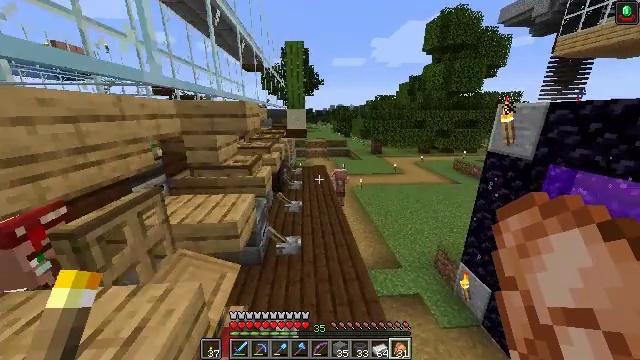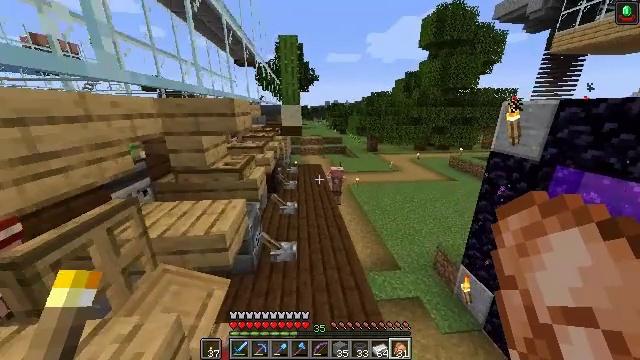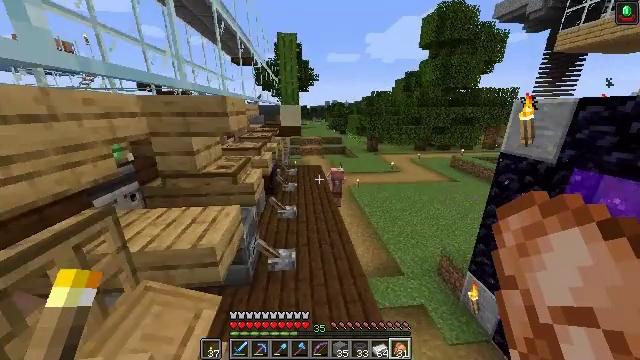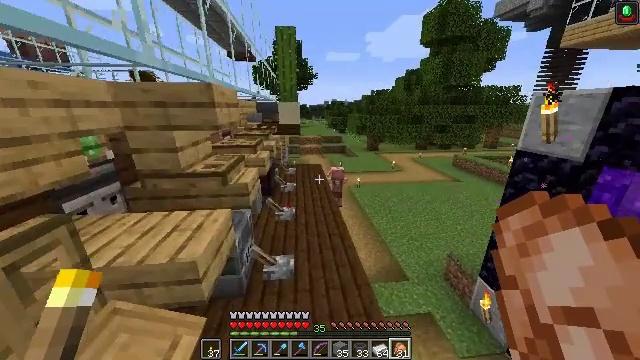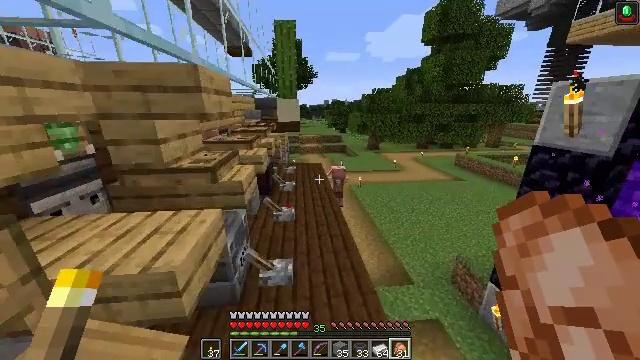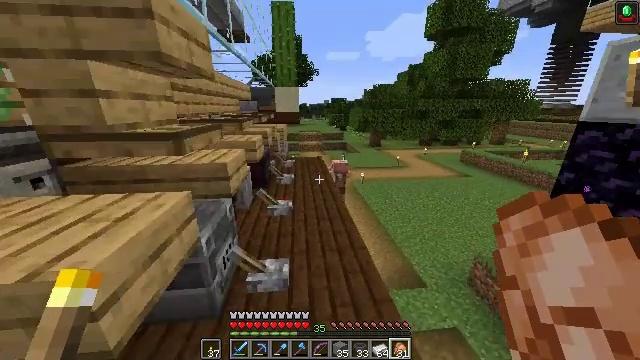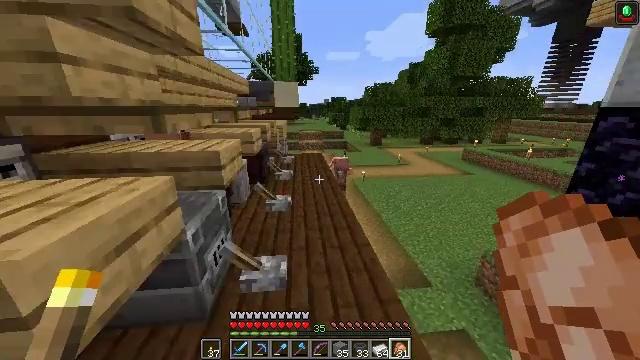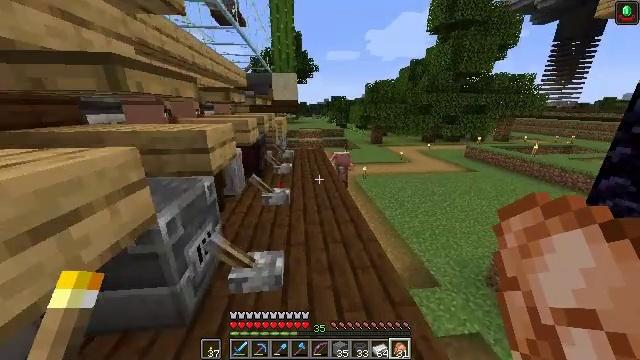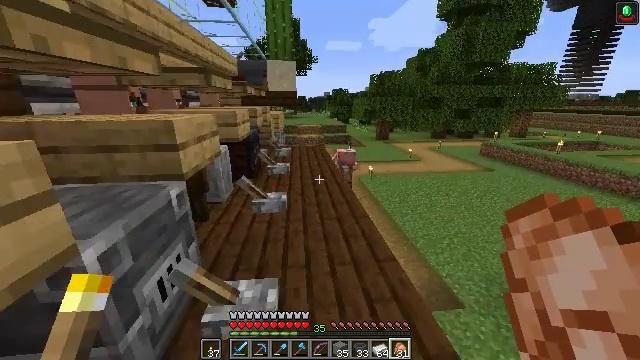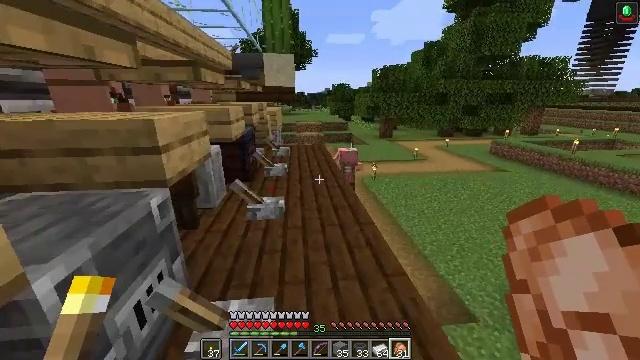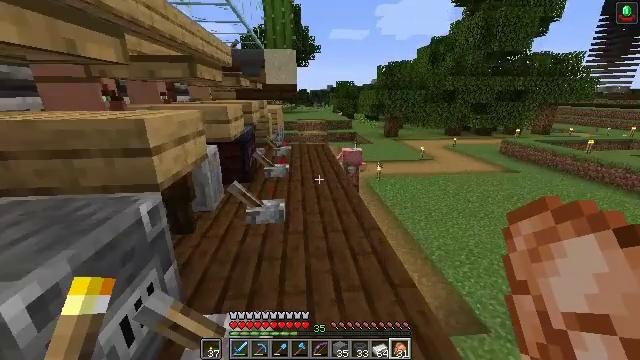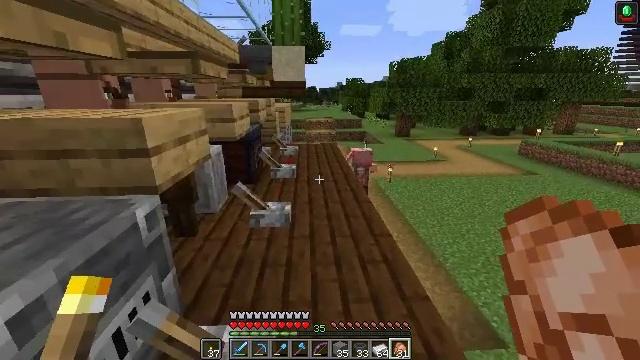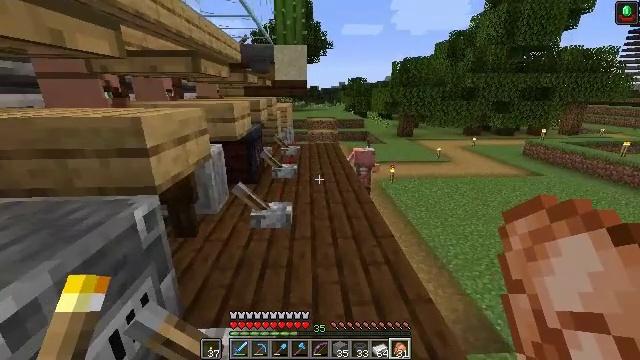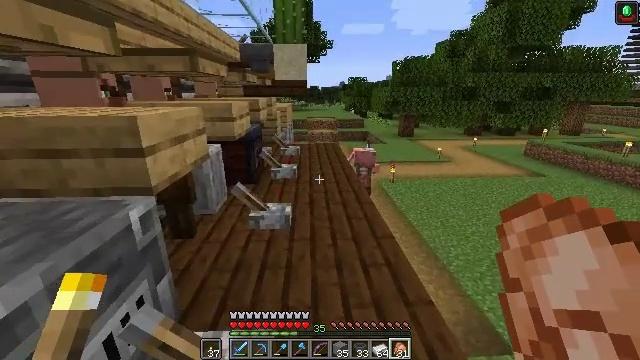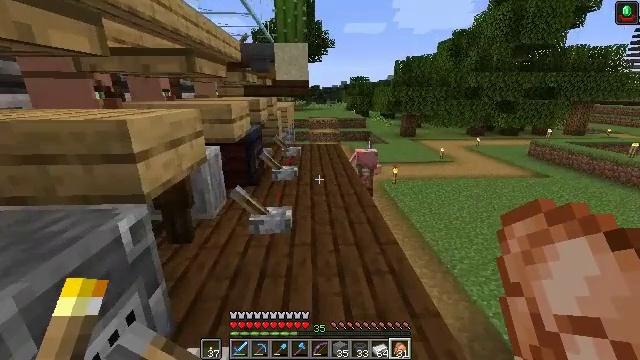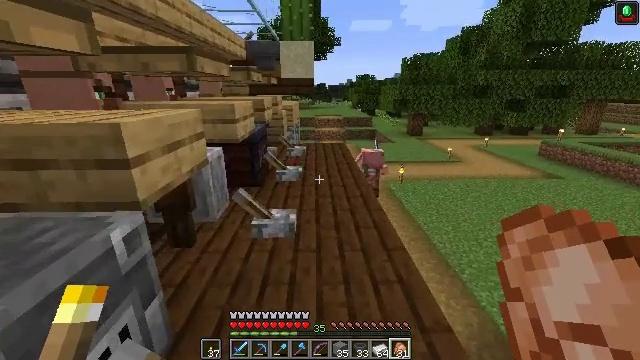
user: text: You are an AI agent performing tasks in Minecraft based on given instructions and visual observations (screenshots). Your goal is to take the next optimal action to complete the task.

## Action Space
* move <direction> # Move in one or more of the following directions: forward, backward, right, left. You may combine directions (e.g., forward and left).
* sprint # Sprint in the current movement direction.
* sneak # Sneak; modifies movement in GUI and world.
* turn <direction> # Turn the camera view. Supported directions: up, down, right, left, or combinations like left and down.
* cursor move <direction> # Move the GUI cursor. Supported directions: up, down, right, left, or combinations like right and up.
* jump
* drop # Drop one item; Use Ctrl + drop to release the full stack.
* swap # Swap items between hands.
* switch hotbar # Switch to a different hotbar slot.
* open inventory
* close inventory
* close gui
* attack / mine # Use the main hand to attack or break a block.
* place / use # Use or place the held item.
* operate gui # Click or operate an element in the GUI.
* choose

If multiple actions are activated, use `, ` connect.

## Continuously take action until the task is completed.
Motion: motion action
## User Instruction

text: Open your crafting interface to make an emerald.
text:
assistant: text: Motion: move forward, turn right, jump
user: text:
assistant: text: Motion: move forward, jump
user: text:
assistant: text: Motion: move forward, jump
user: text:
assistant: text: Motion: move forward
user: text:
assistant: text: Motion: move forward
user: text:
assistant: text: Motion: move forward
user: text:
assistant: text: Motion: no_op
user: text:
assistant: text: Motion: no_op
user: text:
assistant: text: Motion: no_op
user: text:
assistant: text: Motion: no_op
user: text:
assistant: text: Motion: turn left
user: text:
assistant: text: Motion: no_op
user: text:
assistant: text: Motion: no_op
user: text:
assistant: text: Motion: move forward
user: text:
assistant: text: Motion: move forward, turn left
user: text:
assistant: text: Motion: move forward, turn left
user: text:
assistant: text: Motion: move forward
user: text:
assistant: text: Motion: move forward
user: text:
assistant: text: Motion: move forward
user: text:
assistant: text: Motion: move forward
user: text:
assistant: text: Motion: move forward, turn left
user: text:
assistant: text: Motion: move forward, turn left
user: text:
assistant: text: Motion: move forward, turn left
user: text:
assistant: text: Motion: move forward, turn left
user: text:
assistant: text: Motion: move forward, turn left and up
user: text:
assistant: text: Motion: move forward, turn left and up
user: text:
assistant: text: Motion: turn left and up
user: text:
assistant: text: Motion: turn left and up
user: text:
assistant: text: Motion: turn left
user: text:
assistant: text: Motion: no_op